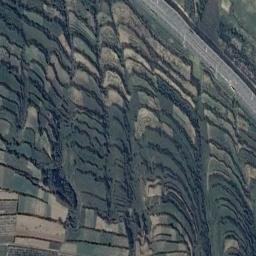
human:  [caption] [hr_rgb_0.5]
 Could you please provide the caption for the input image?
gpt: Most of the terraces are bare land .

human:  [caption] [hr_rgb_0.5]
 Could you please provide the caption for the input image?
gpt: The bare and green terrace is next to some trees .

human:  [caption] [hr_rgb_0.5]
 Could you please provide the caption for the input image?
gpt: There are many green plants on the terrace .

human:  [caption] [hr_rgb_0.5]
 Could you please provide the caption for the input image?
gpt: There is a road next to a large patch of brown and green mixed terraces .

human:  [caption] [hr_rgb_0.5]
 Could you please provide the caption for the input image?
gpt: There are many green terraces and some yellow ones arranged neatly .